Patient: sex F, age 66
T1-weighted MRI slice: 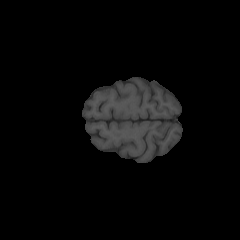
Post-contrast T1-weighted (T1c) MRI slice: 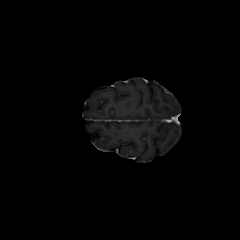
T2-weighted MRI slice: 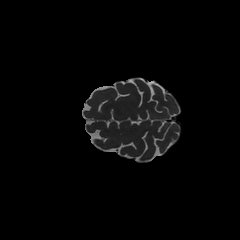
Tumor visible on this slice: no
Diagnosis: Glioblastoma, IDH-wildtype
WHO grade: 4